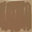
Piece: xx